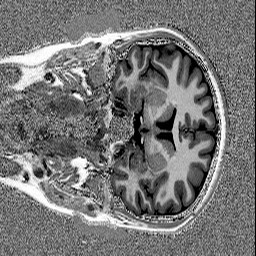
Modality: UNIT1
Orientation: coronal
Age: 24
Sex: female
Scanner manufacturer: siemens
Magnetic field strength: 3 T
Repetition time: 5 s
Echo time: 0.00298 s